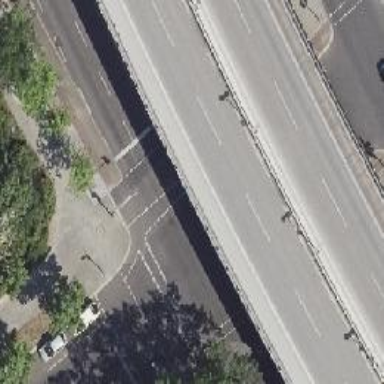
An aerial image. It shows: Secondary road with asphalt surface and cycle track on the right.